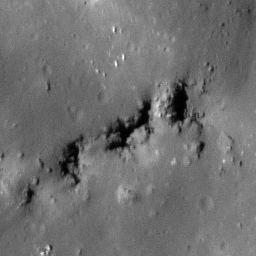
Pit: Tycho 15b
Host crater: Tycho
Host type: impact_melt
Lunar coordinates: latitude -43.146, longitude 349.633